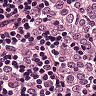
Metastatic tissue present: yes